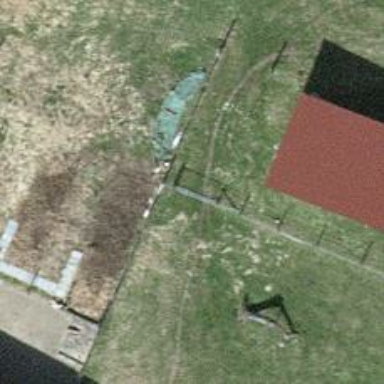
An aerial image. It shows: Gate.